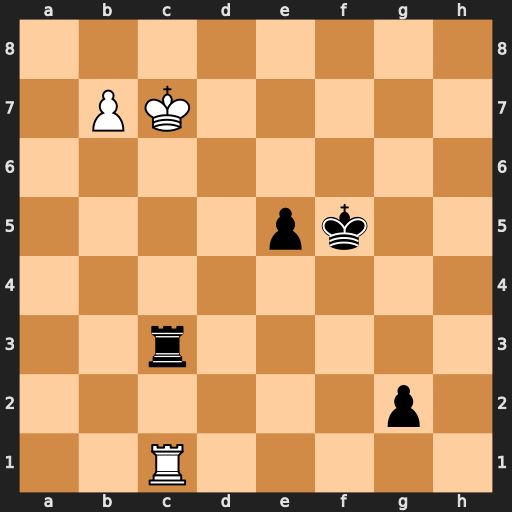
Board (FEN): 8/1PK5/8/4pk2/8/2r5/6p1/2R5
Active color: w
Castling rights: -
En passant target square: -
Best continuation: Rxc3 g1=Q b8=Q